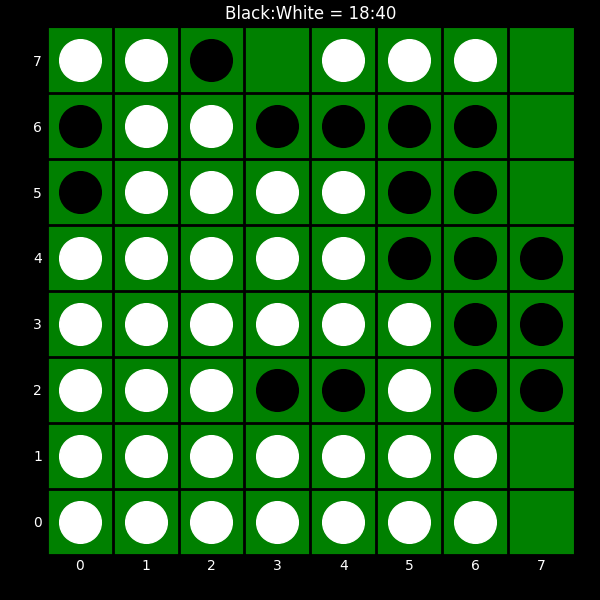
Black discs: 18
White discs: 40